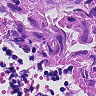
Metastatic tissue present: yes